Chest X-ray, AP view. Patient: 62 years old, sex F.
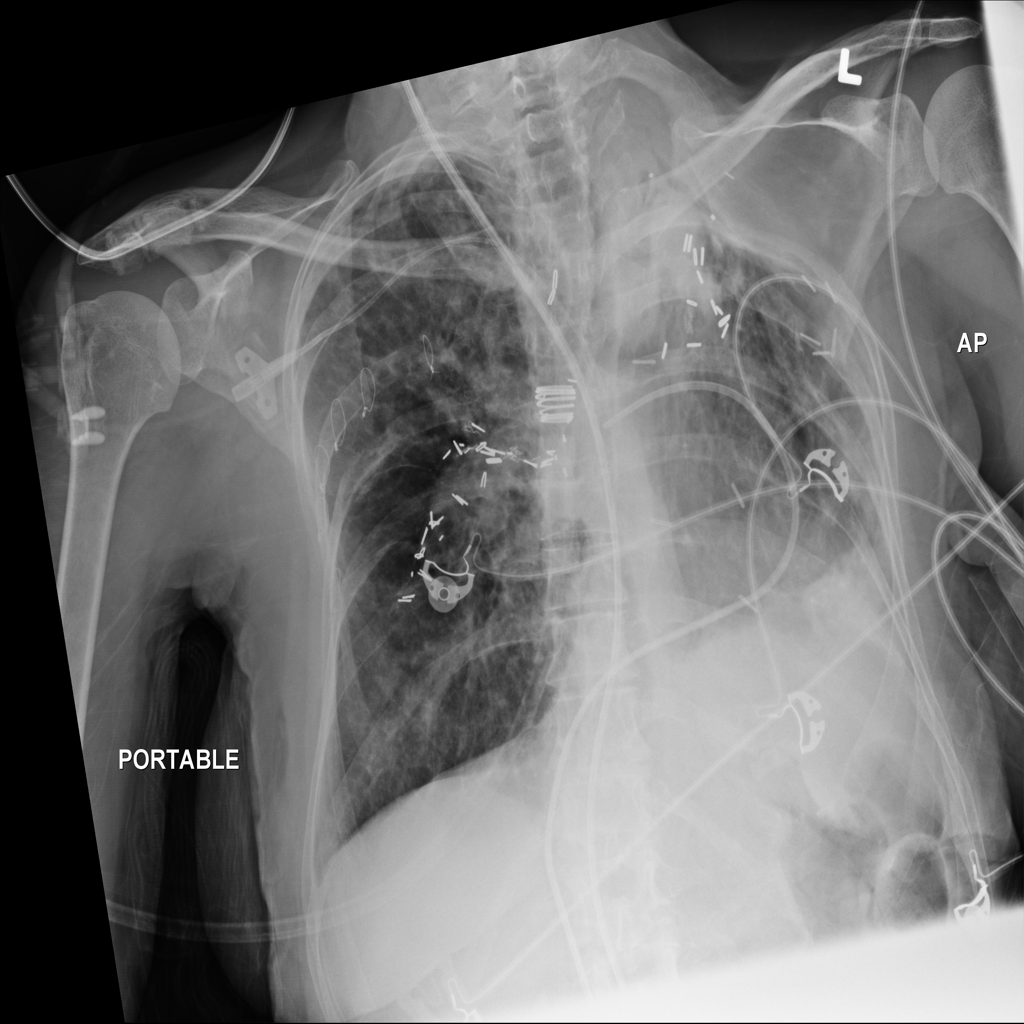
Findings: No Finding